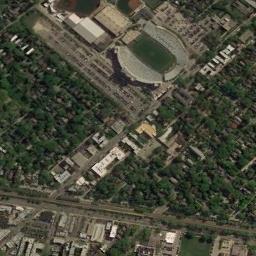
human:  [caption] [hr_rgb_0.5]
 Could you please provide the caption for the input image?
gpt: There are many trees around the stadium .

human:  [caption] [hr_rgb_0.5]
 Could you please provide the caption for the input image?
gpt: This stadium has seats on two sides only .

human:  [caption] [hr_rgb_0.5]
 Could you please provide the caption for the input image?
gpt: Oval stadium surrounded by woods and residential areas .

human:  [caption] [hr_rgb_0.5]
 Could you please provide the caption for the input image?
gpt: The stadium is next to some buildings and trees .

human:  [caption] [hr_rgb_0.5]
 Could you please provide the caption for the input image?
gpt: There are many buildings and green trees around the stadium .